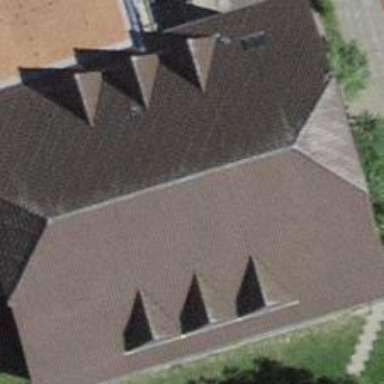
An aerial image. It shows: Community centre.